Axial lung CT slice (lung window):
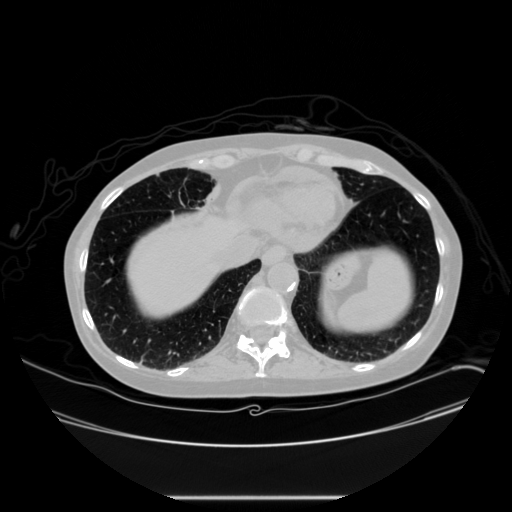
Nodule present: no